Aerial crown-view tile of a tropical tree (Barro Colorado Island, Panama), acquired 20240813:
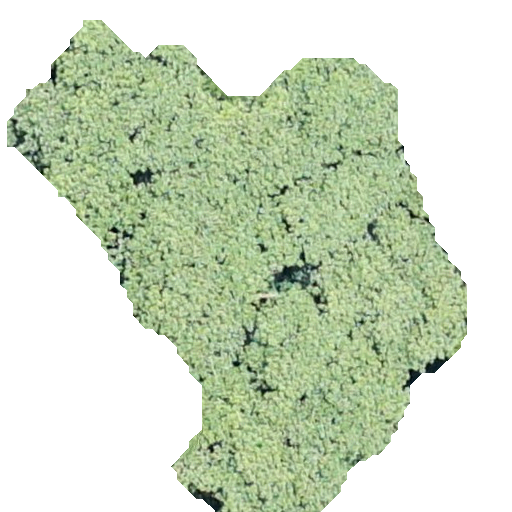
Species: Hieronyma alchorneoides
GBIF accepted scientific name: Hieronyma alchorneoides
Crown area: 201.361 m²